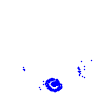
Particle: electron